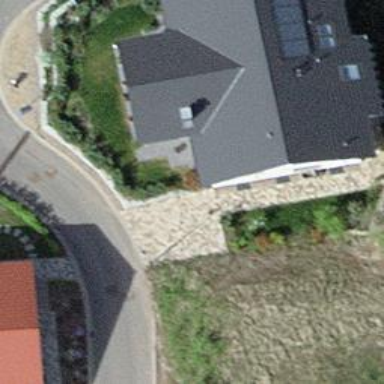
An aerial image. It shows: Residential building.